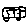
Label: car